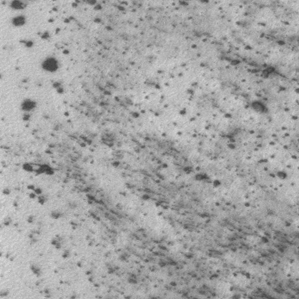
Label: frost